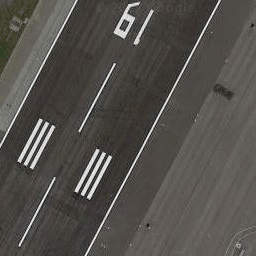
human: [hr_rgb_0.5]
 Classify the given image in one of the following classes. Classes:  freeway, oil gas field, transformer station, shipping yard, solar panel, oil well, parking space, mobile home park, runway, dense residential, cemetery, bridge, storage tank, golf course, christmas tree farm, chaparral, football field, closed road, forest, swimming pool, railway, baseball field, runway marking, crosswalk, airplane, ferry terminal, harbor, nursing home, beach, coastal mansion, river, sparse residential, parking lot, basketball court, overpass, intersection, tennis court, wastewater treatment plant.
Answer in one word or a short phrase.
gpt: runway